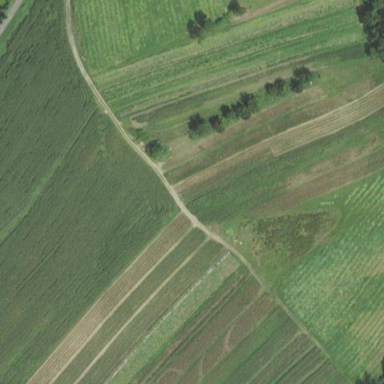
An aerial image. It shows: Farmland with agricultural activities.